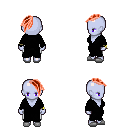
a pixel art fantasy rpg character, female body template, dark elf, purple skin, black robe, white pants, red long mohawk hairstyle, bracelets, white slippers, four views (front, back, left, right), 2x2 character sprite sheet, small pixel art, hard edges, no anti-aliasing